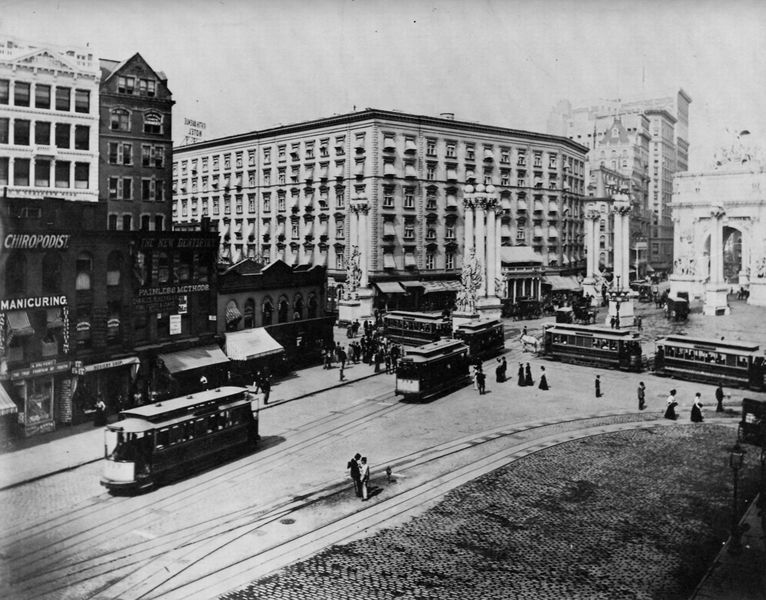
Titel: Broadway und 23rd Street.
Künstler: Amerikanischer Photograph
Schlagwörter: himmel, schatten, weiß, frauen, menschen, stadt, damen, fenster, hut, jahrhundertwende, laterne, licht, männer, paris, schwarz, strasse, säulen, gebäude, haus, rasen, herren, leute, mode, rock, architektur, bild, häuser, brücke, personen, brunnen, schrift, sommer, ecke, biegung, bogen, fassade, fassaden, geschäft, passanten, pflaster, röcke, blusen, giebel, fußgänger, geschäfte, laden, läden, platz, werbung, hotel, warten, tor, foto, fotografie, grossstadt, grosstadt, photographie, eckhaus, komposit, berlin, bürgersteig, denkmal, kreuzung, schwarz-weiss, trottoir, buchstaben, reklame, kugeln, photo, fries, portal, kurve, sims, gesims, bahn, verkehr, gleise, haltestelle, schiene, schienen, adlon, stockwerke, autos, triumpfbogen, triumphbogen, markise, unter den linden, nein, plakate, straßenbahn, stadtbild, pferdekutsche, triumphtor, gebaude, schienenstränge, kaufhaus, hochhaus, innenstadt, hochhäuser, jalousien, pferdebahn, bus, busse, brandenburger tor, häus, pariser platz, potsdamer platz, kadewe, kdw, omnibus, straßenbahnzüge, vefrkehr